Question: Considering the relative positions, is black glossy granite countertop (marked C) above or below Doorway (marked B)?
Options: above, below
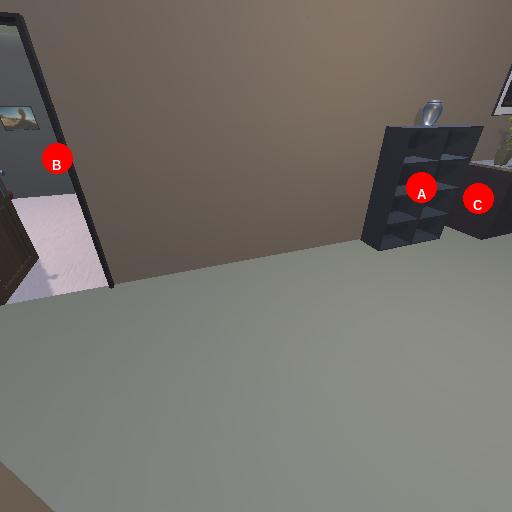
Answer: above